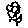
Label: flower